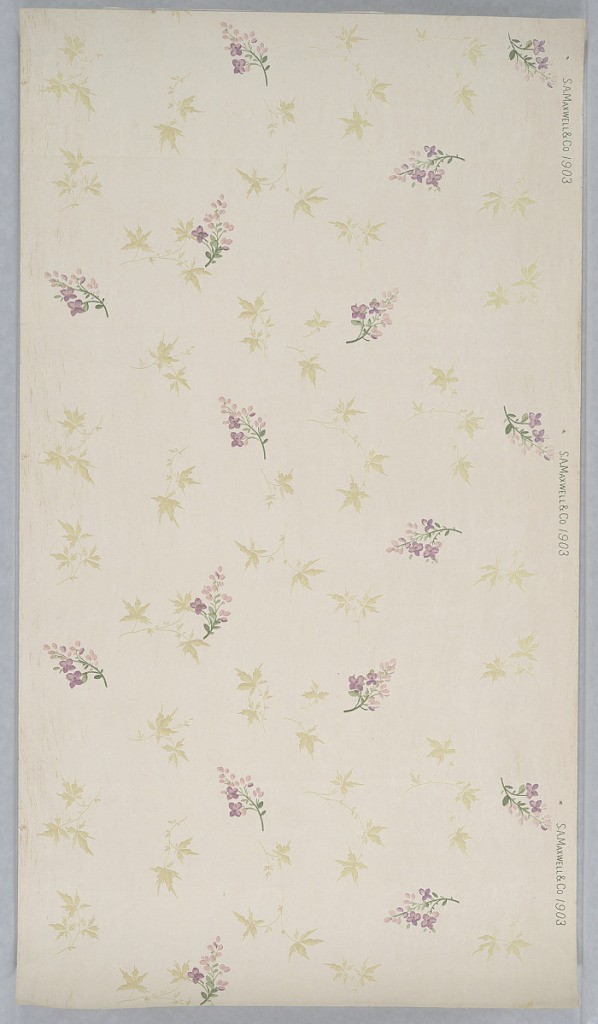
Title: Ceiling paper
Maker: Maxwell & Co., S.A., Chicago, Illinois, USA
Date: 1905–1915
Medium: Machine-printed paper
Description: Small floral sprig with tiny purple flowers among Japanese maple leaves printed in yellow ocher. Printed on white ground.